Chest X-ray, PA view. Patient: 24 years old, sex M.
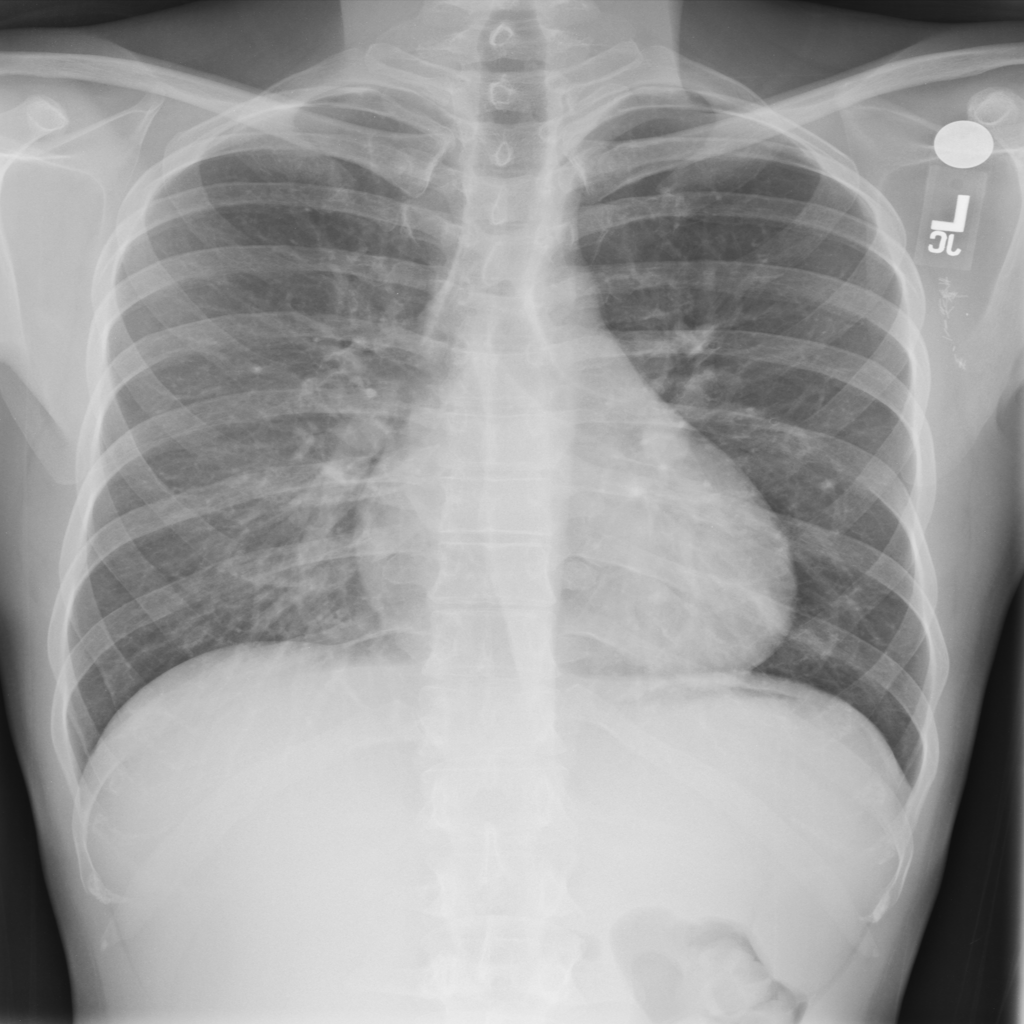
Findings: No Finding